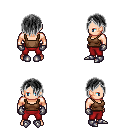
a pixel art fantasy rpg character, male body template, human, light skin, brown pirate shirt, red pants, gray bangs hairstyle, metal gloves, metal boots, four views (front, back, left, right), 2x2 character sprite sheet, small pixel art, hard edges, no anti-aliasing